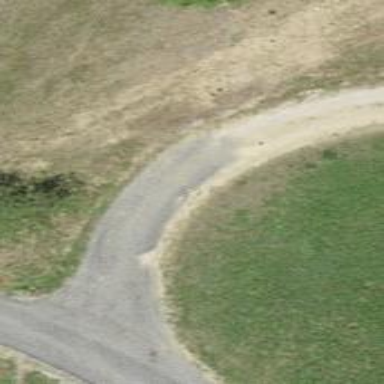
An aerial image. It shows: Track with grade1 tracktype.